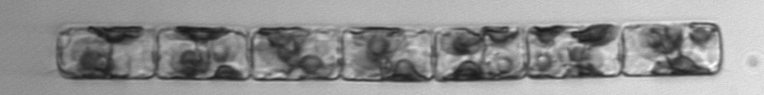
Label: Guinardia_delicatula